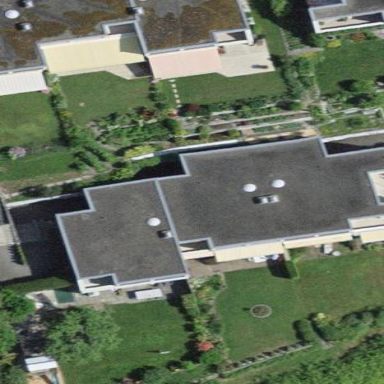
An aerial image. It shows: Terrace building.